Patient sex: M
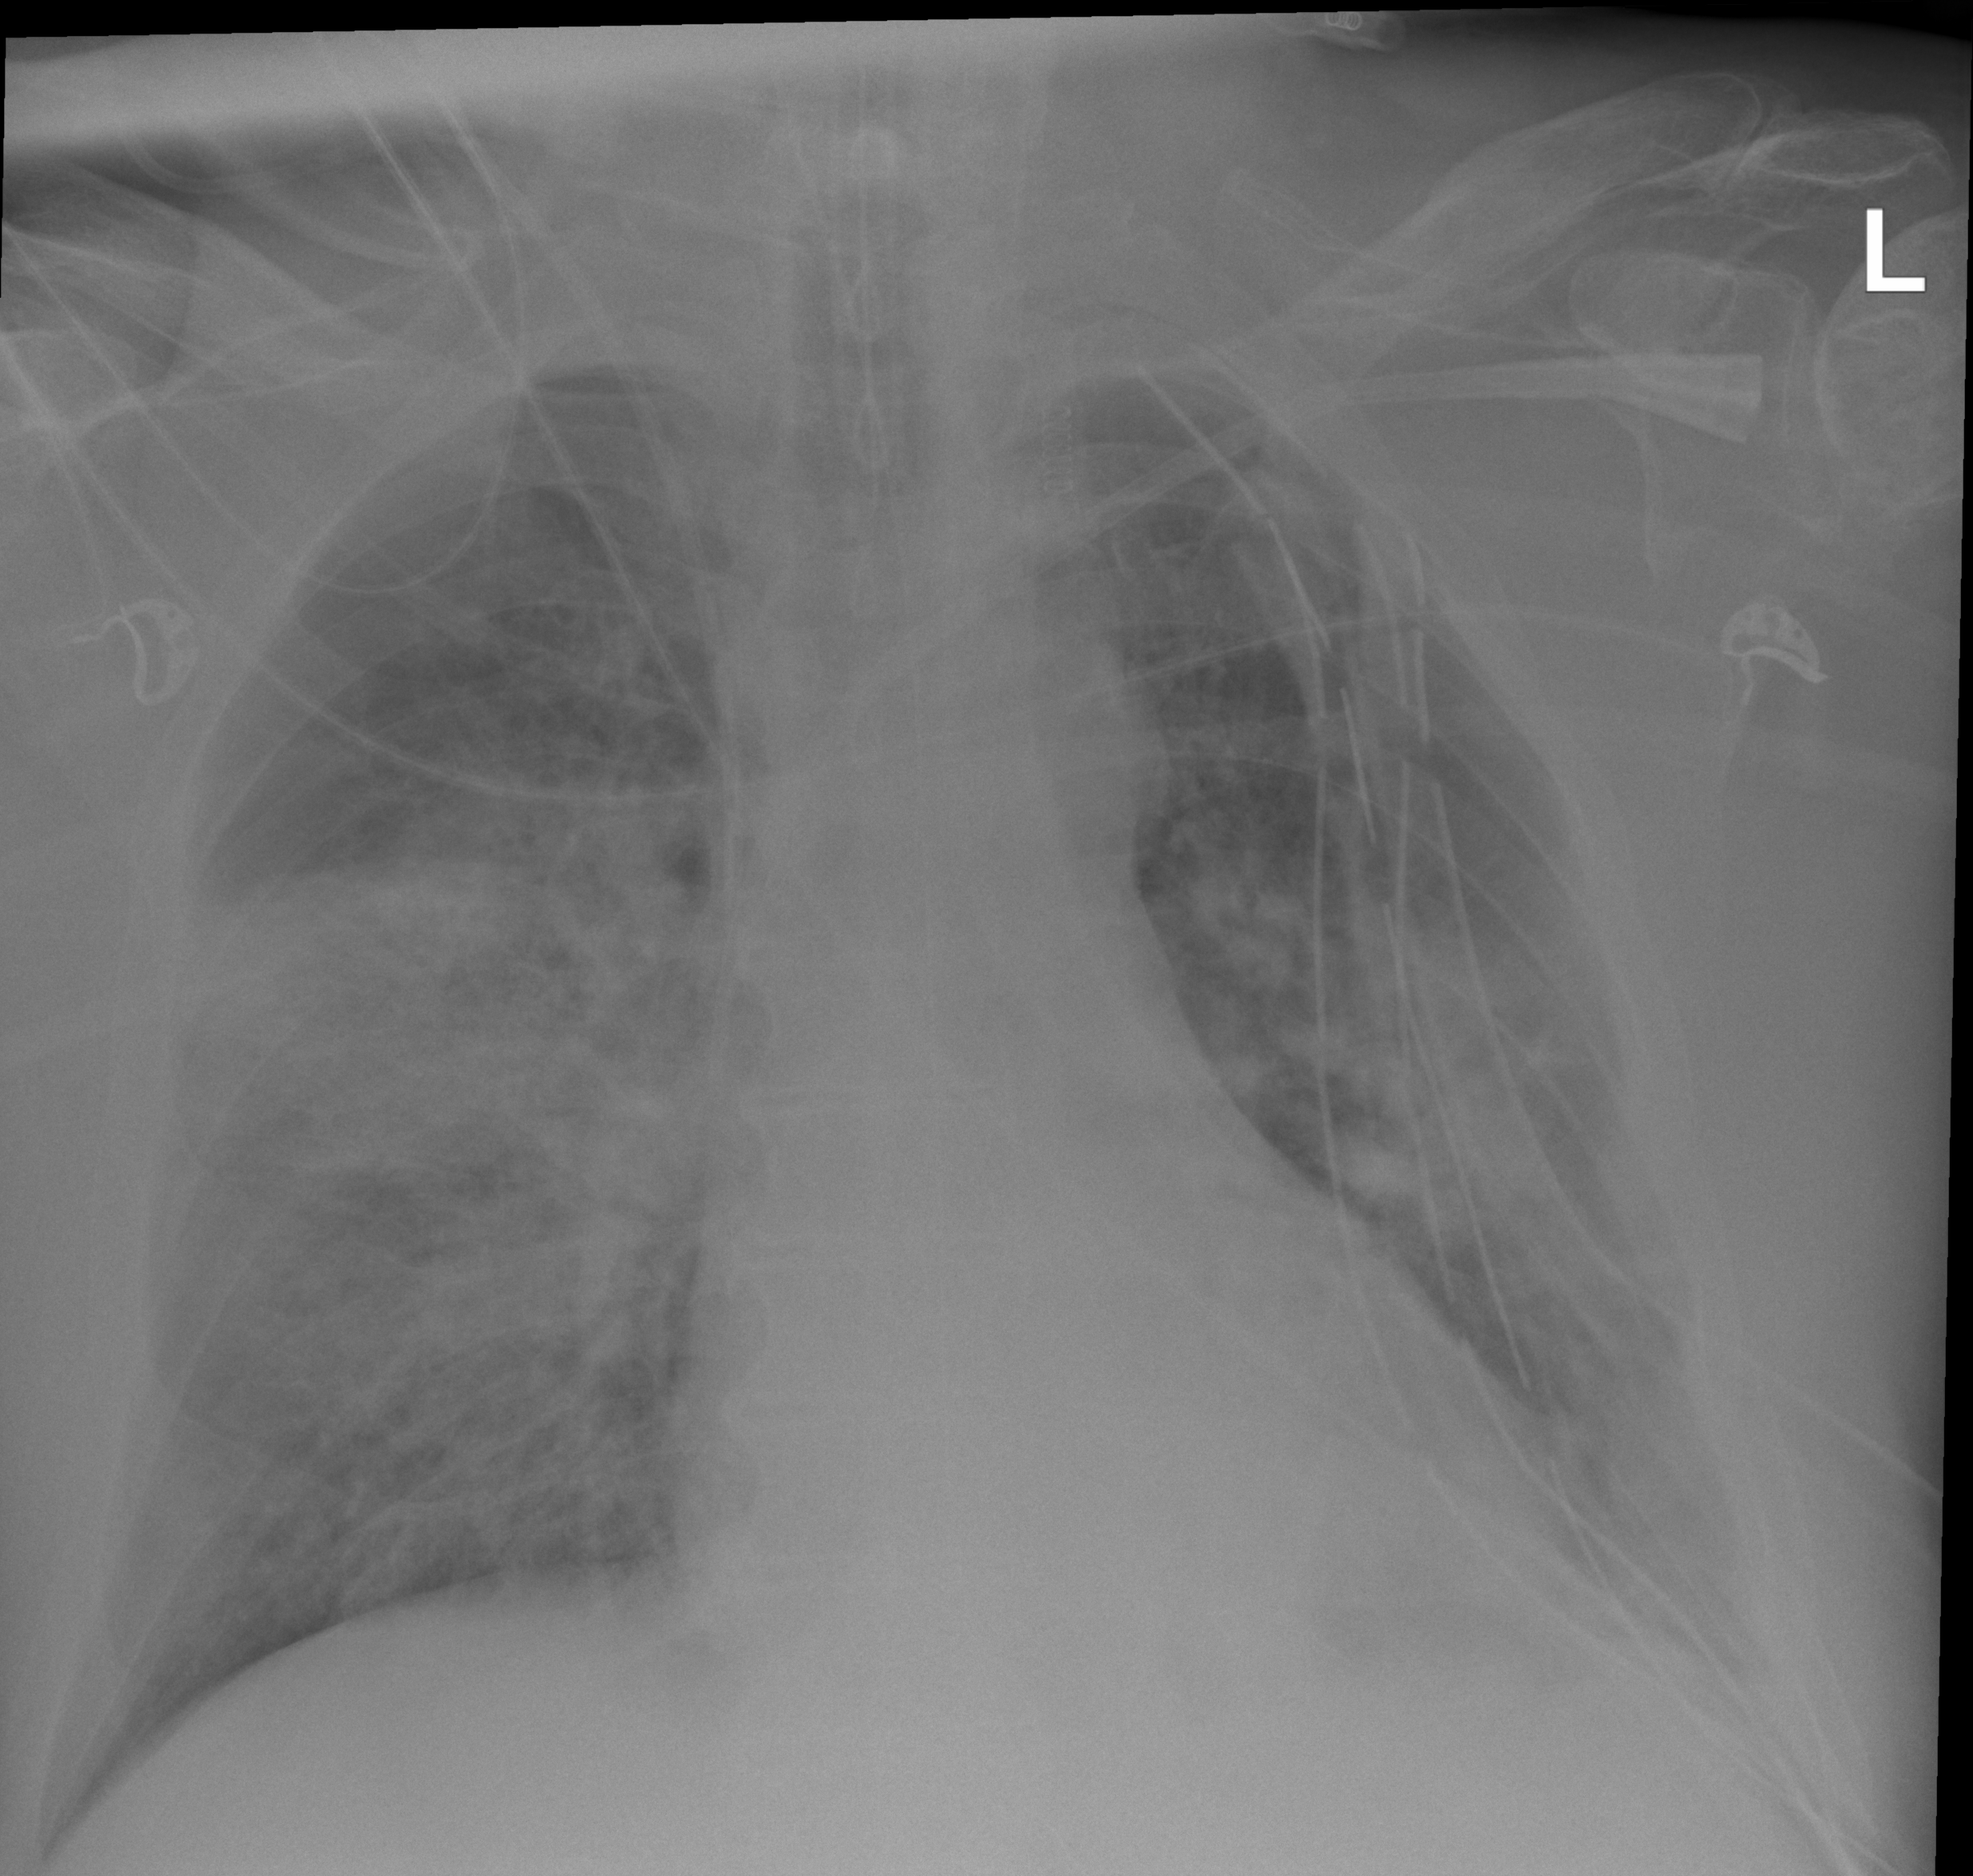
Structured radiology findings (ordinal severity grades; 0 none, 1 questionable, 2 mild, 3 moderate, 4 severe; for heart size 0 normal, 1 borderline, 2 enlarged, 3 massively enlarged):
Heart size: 0
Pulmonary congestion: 3
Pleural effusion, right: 0
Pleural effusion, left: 0
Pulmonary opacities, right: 3
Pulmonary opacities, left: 3
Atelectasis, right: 3
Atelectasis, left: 3